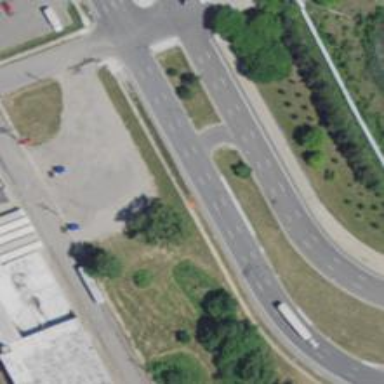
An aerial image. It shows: Secondary link road.